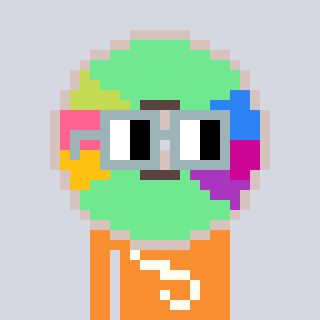
a pixel art character with square dark gray glasses, a cd-shaped head and a orange-colored body on a cool background